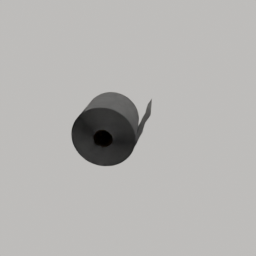
Label: tools